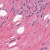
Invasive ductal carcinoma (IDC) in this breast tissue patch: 0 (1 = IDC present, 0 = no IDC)